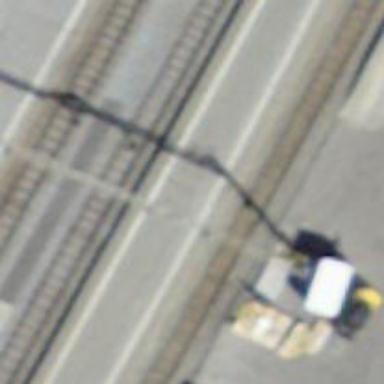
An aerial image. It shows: Platform edge at railway station.